Field crop: maize
Growth stage: 2
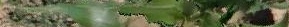
Species: maize